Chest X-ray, PA view. Patient: 16 years old, sex M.
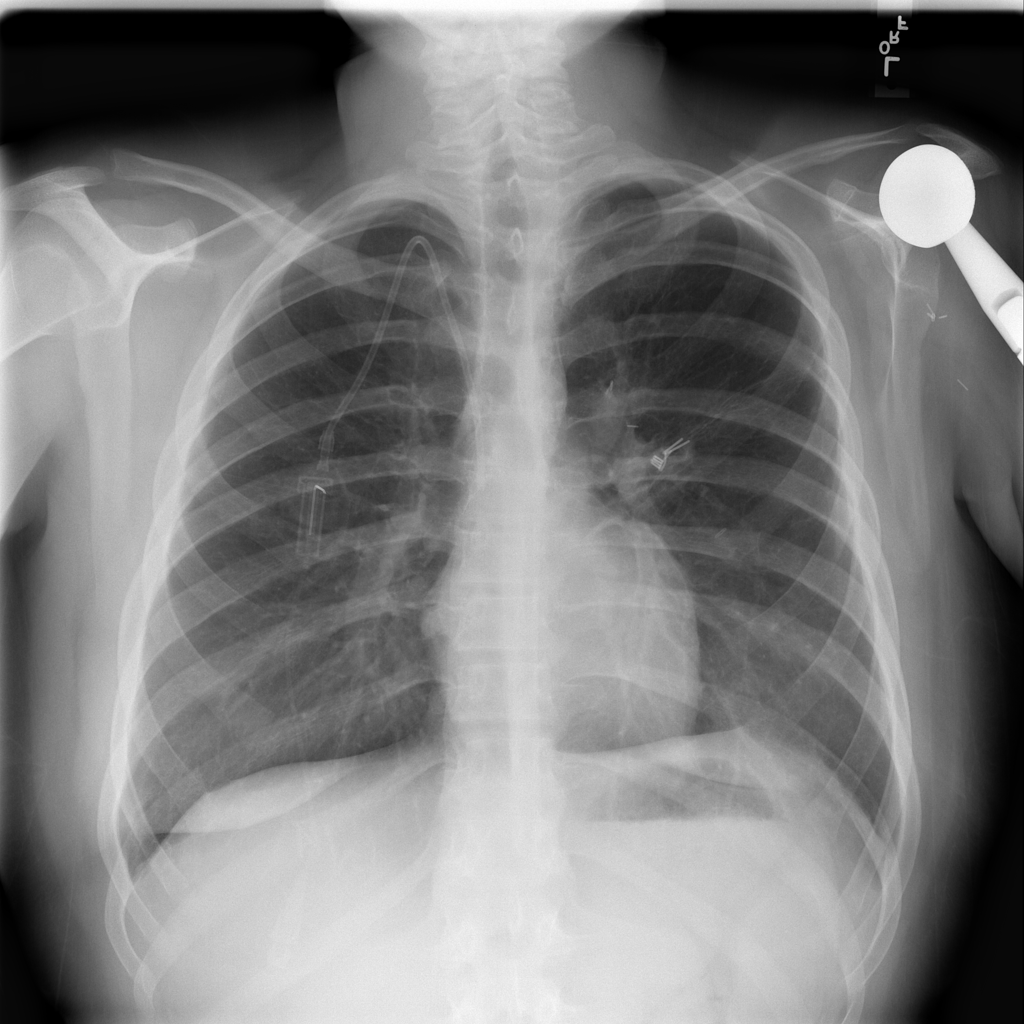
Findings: No Finding